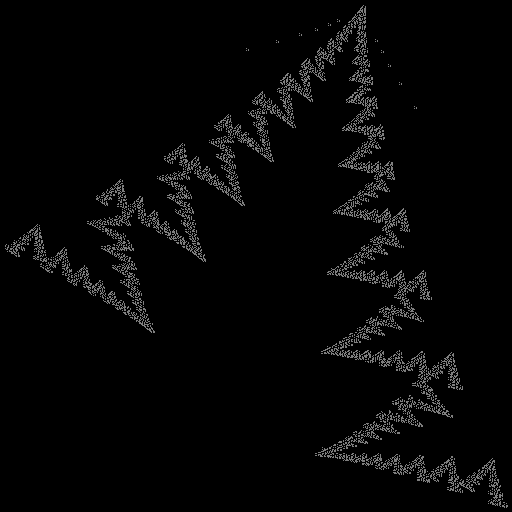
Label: zigzag